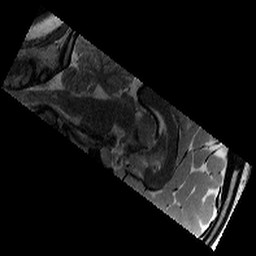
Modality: T2w
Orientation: sagittal
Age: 11
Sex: female
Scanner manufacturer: siemens
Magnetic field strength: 3 T
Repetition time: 9.23 s
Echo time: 0.067 s